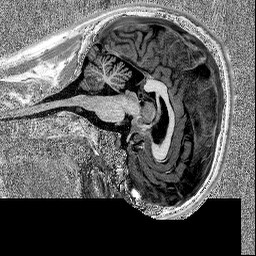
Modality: MP2RAGE
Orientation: sagittal
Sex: male